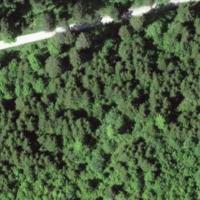
EUNIS habitat code: 41
Species observed at this site:
Petasites albus